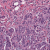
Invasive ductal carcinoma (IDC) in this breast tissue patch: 1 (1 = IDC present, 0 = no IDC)